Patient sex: M
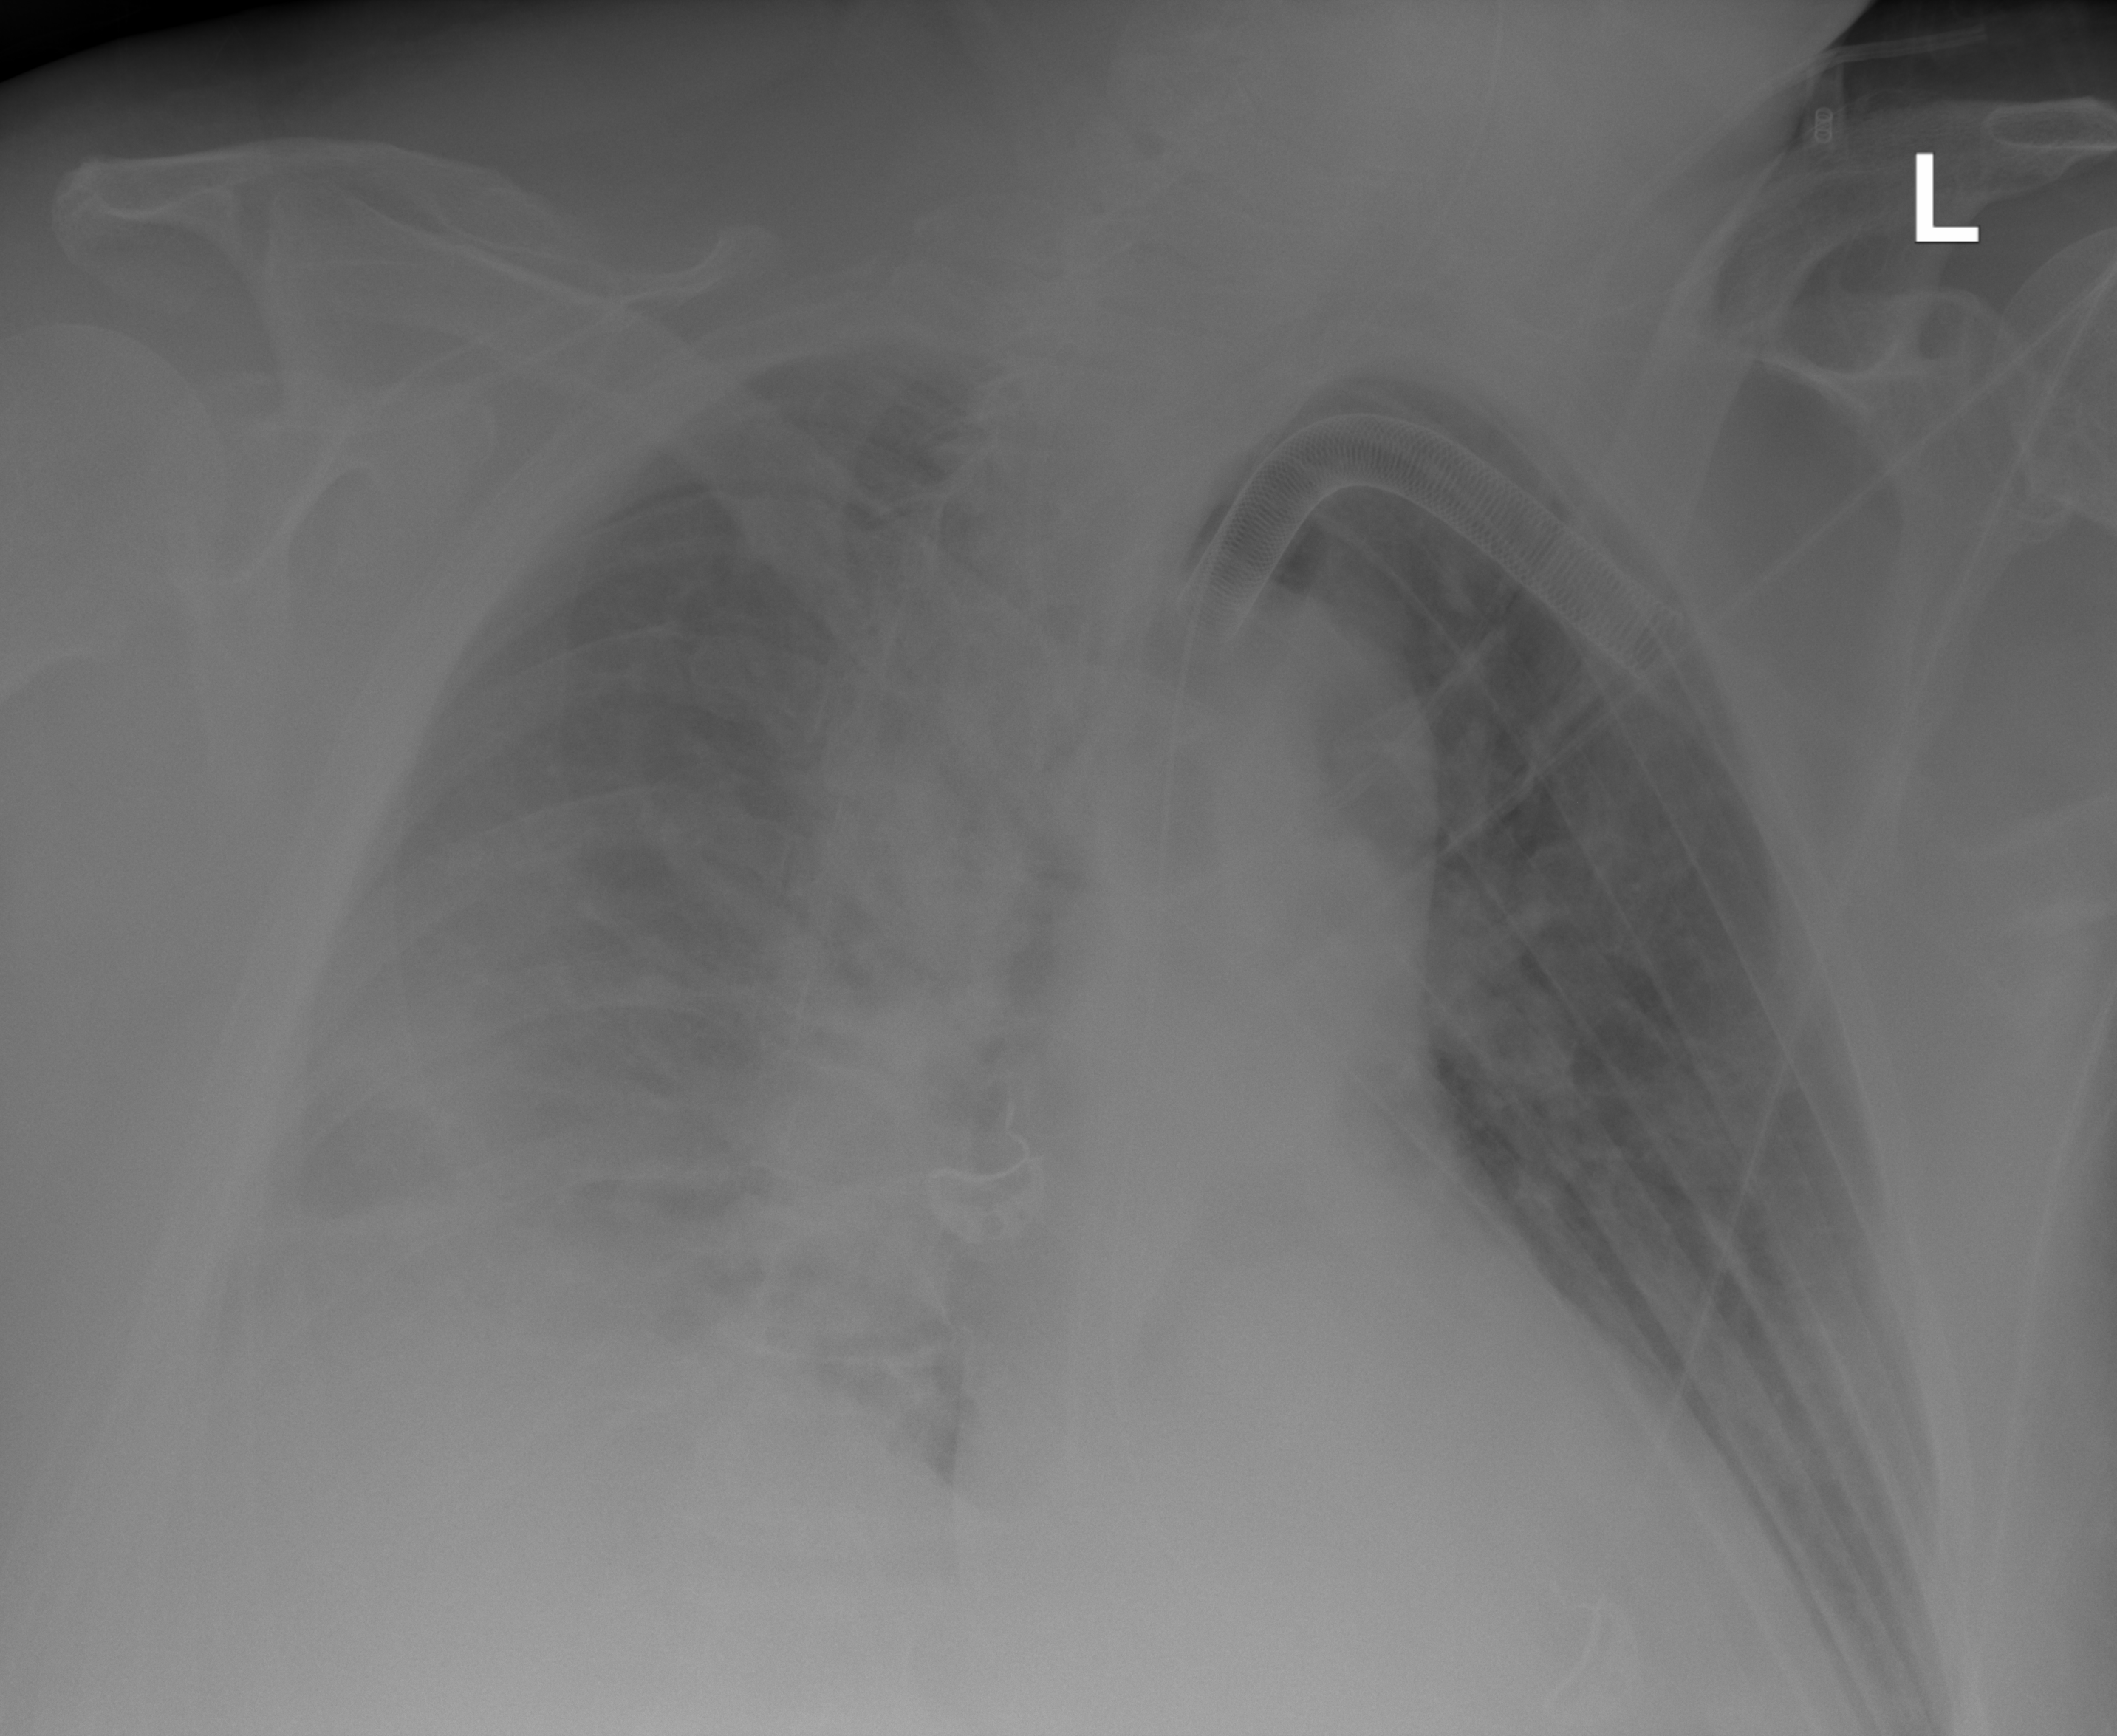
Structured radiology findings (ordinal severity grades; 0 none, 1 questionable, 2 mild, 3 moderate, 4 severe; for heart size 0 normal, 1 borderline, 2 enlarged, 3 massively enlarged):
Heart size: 0
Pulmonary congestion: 2
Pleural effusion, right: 3
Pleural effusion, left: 2
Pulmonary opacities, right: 0
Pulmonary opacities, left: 0
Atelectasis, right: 3
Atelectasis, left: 2